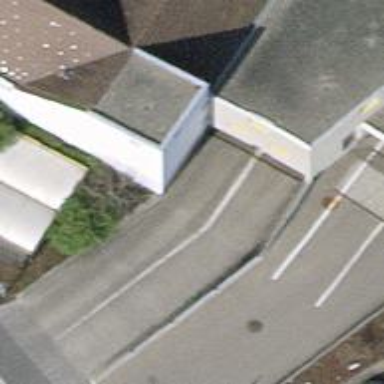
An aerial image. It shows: Parking entrance.